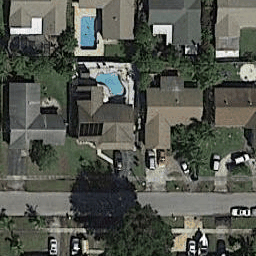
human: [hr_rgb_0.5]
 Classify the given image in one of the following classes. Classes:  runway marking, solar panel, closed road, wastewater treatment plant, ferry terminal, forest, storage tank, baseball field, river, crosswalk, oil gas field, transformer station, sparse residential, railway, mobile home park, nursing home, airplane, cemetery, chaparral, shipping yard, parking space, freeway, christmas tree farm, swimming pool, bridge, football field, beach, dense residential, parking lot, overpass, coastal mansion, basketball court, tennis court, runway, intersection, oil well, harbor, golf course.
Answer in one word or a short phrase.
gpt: dense residential